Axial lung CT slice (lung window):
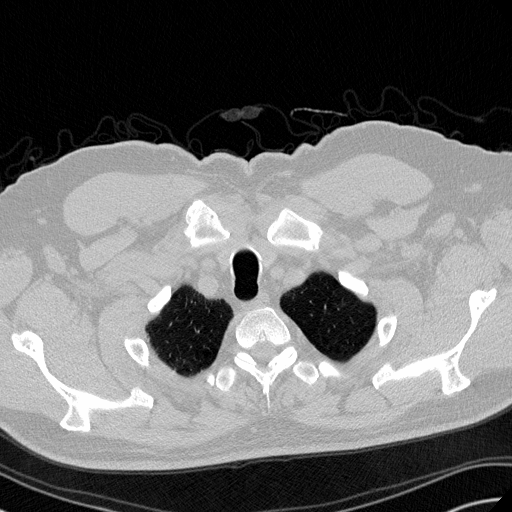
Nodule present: no